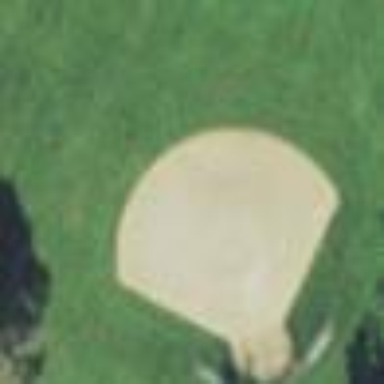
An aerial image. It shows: Baseball pitch for leisure land.